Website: ulta-beauty
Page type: billing-address
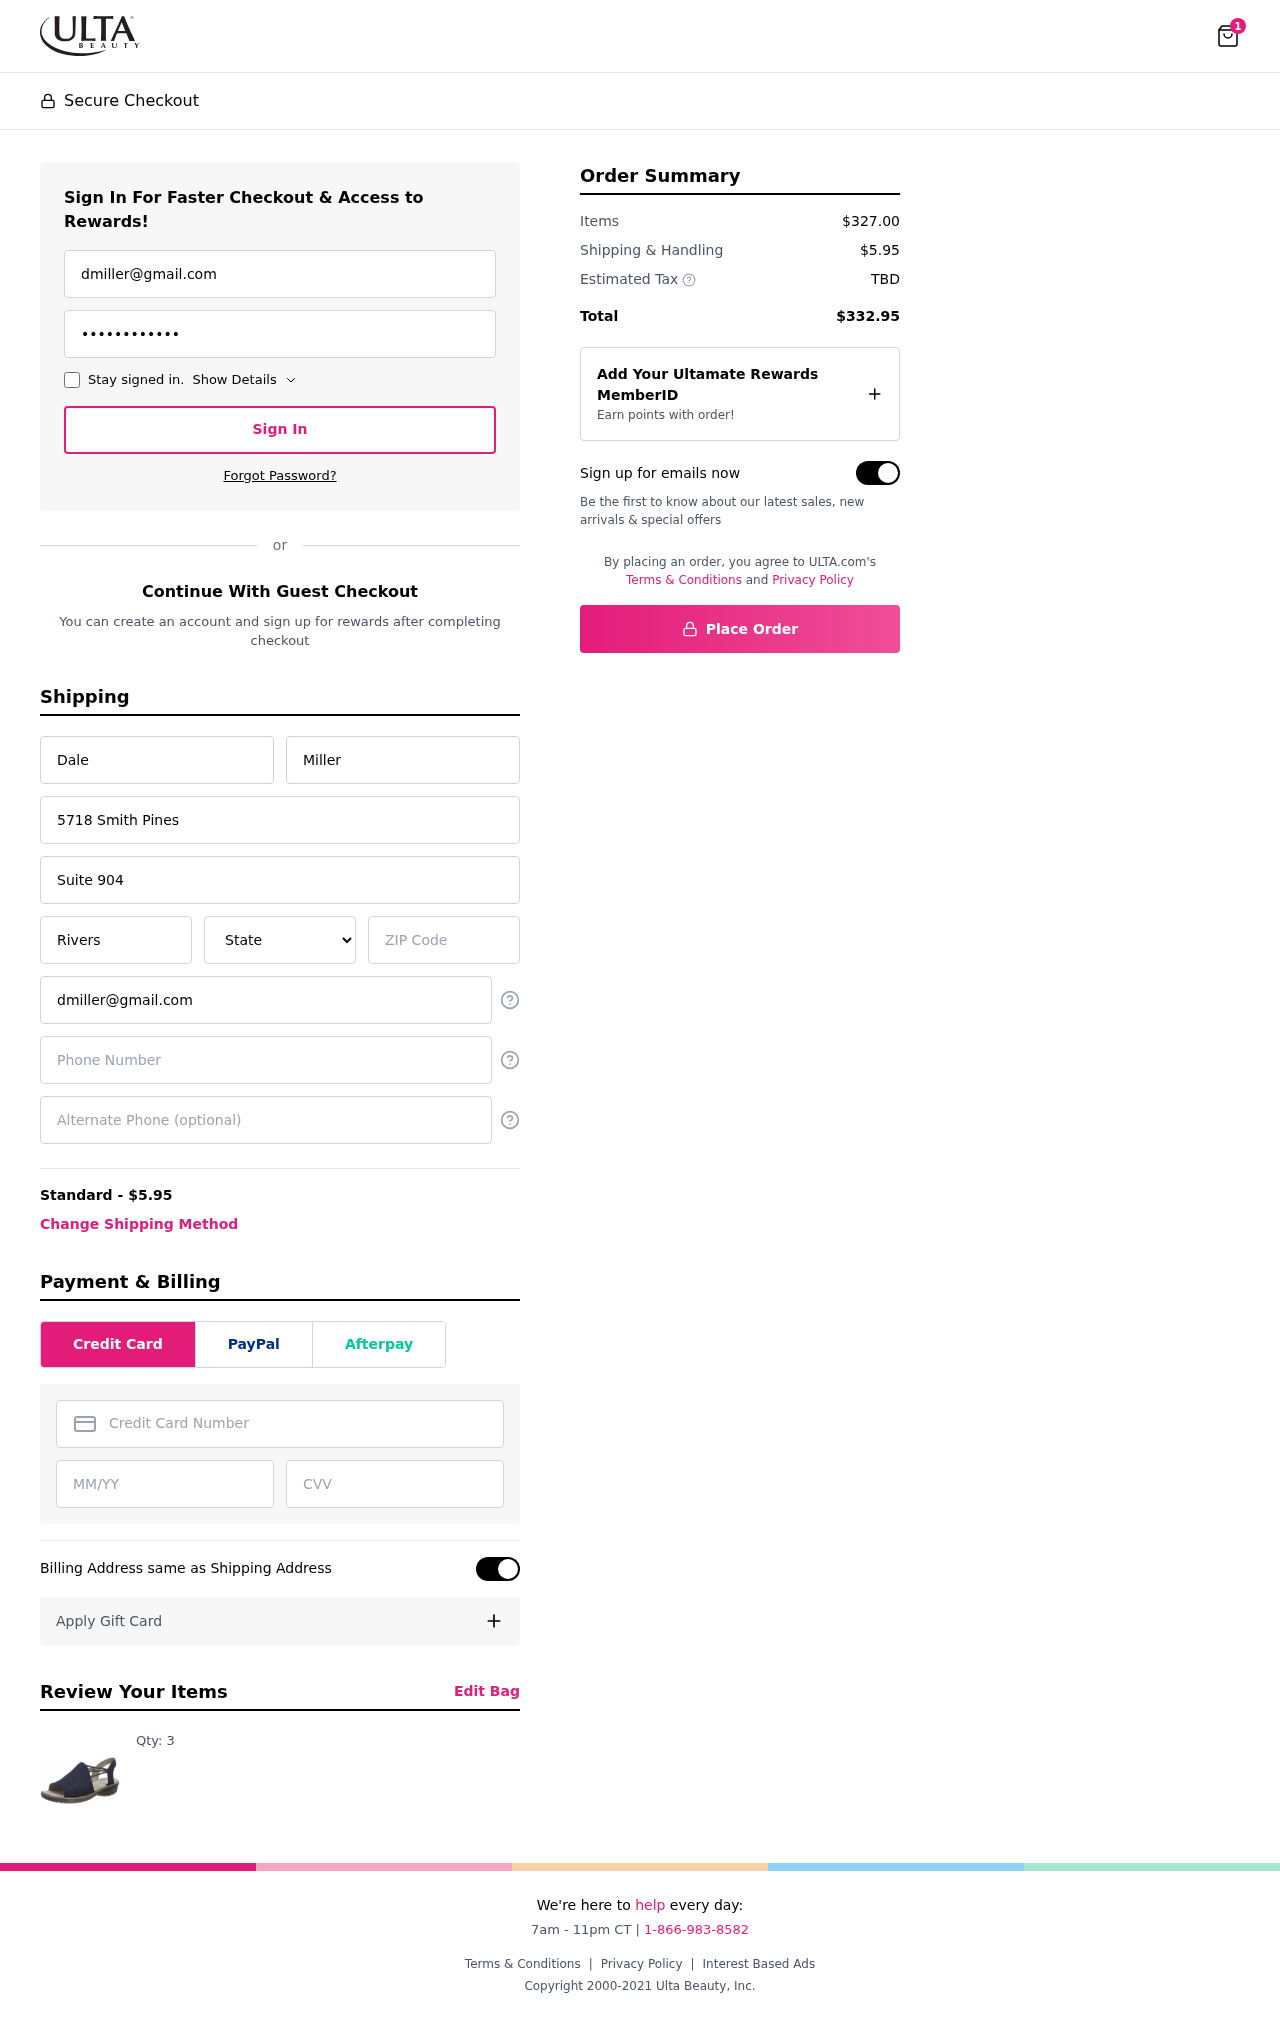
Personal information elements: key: PII_STATE
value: North Dakota
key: PII_EMAIL
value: dmiller@gmail.com
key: PII_FIRSTNAME
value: Dale
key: PII_LASTNAME
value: Miller
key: PII_STREET
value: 5718 Smith Pines
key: PII_STREET2
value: Suite 904
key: PII_CITY
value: Riversbury
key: PII_POSTCODE
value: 67706
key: PII_PHONE
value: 8257595058
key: PII_CARD_NUMBER
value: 6590 1491 3266 4499
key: PII_CARD_EXPIRY
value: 03/27
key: PII_CARD_CVV
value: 499
Product elements: key: PRODUCT1_QUANTITY
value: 3
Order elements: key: ORDER_NUM_ITEMS
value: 1
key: ORDER_SHIPPING_COST
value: $5.95
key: ORDER_SUBTOTAL
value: $327.00
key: ORDER_TOTAL
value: $332.95